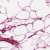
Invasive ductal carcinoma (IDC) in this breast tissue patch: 0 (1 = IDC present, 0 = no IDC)